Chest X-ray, PA view. Patient: 40 years old, sex M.
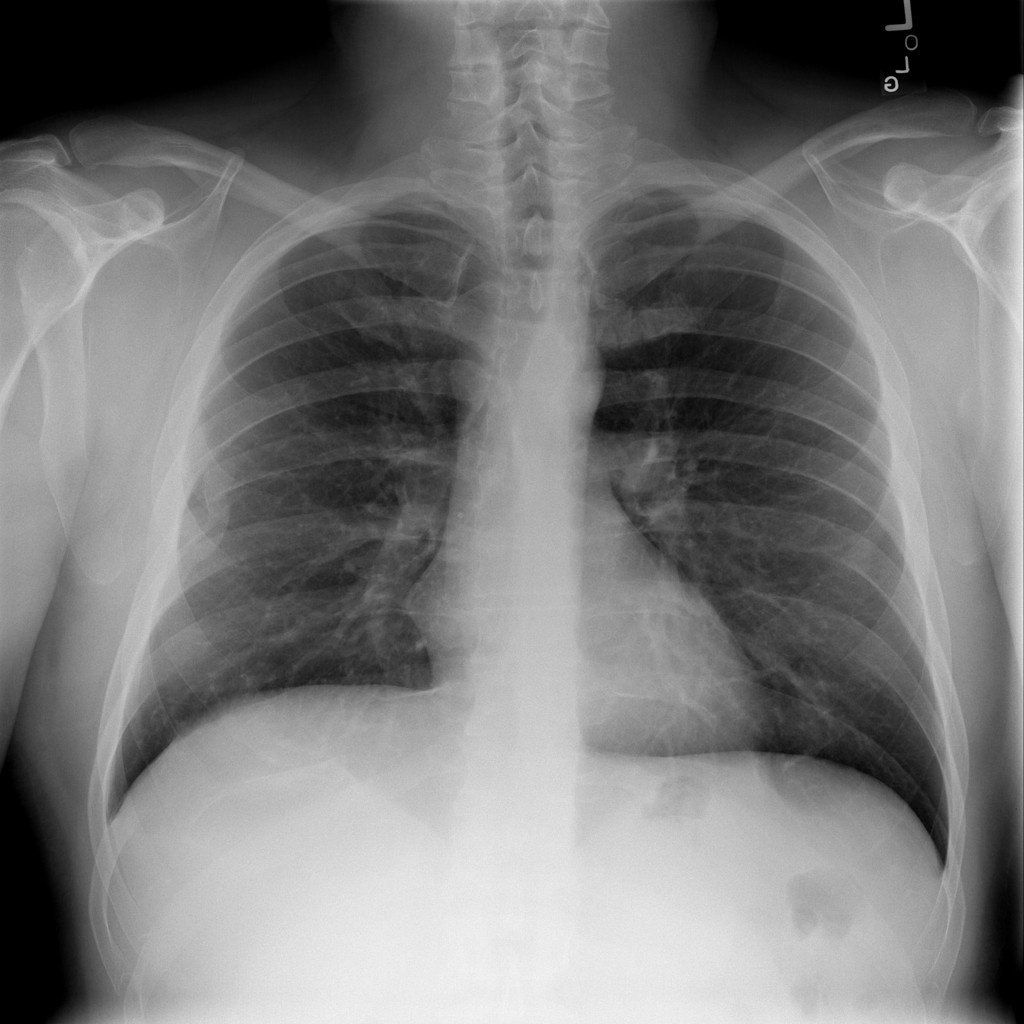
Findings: Atelectasis